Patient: sex M, age 34
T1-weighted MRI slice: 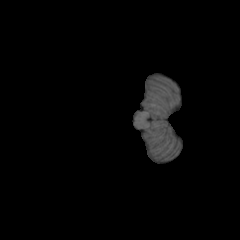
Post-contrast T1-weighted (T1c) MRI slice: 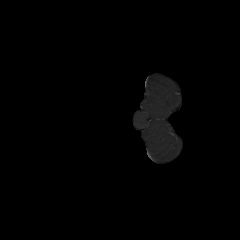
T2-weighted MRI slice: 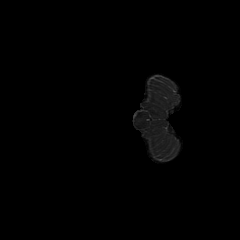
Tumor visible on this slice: no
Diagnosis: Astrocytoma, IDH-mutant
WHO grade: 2